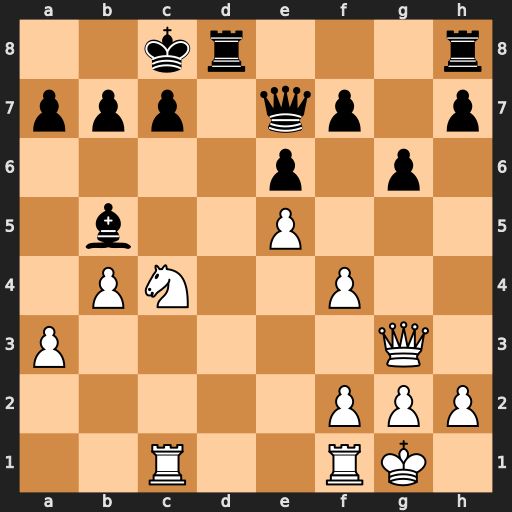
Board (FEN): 2kr3r/ppp1qp1p/4p1p1/1b2P3/1PN2P2/P5Q1/5PPP/2R2RK1
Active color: w
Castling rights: -
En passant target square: -
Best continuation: Nd6+ Kb8 Nxb5